Question: See the image below. How do I change the name of the app so that it says "Vinus - Australian Wine App".
I changed the display name in the developers dashboard and re-submitted the app for review. Facebook changed the display name (the app in the dashboard is now called "Vinus - Australian Wine App", but the name of the app in app install ads is still just Vinus.
I tried creating a fresh new app install ad, but the app is still called just "Vinus" in app install ads.
Any help greatly appreciated.

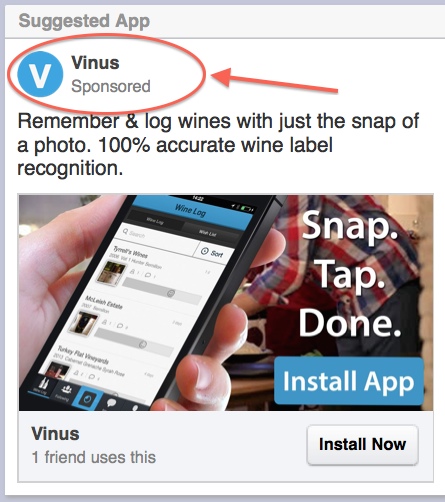
Answer: Sorted it out - you need to change the name of the actual app. I.e. release a new version with the the app name changed, in my instance to "Vinus Wine Discovery App".
That seemed to work (after a delay of about a week [I think] after new version released on App Store).